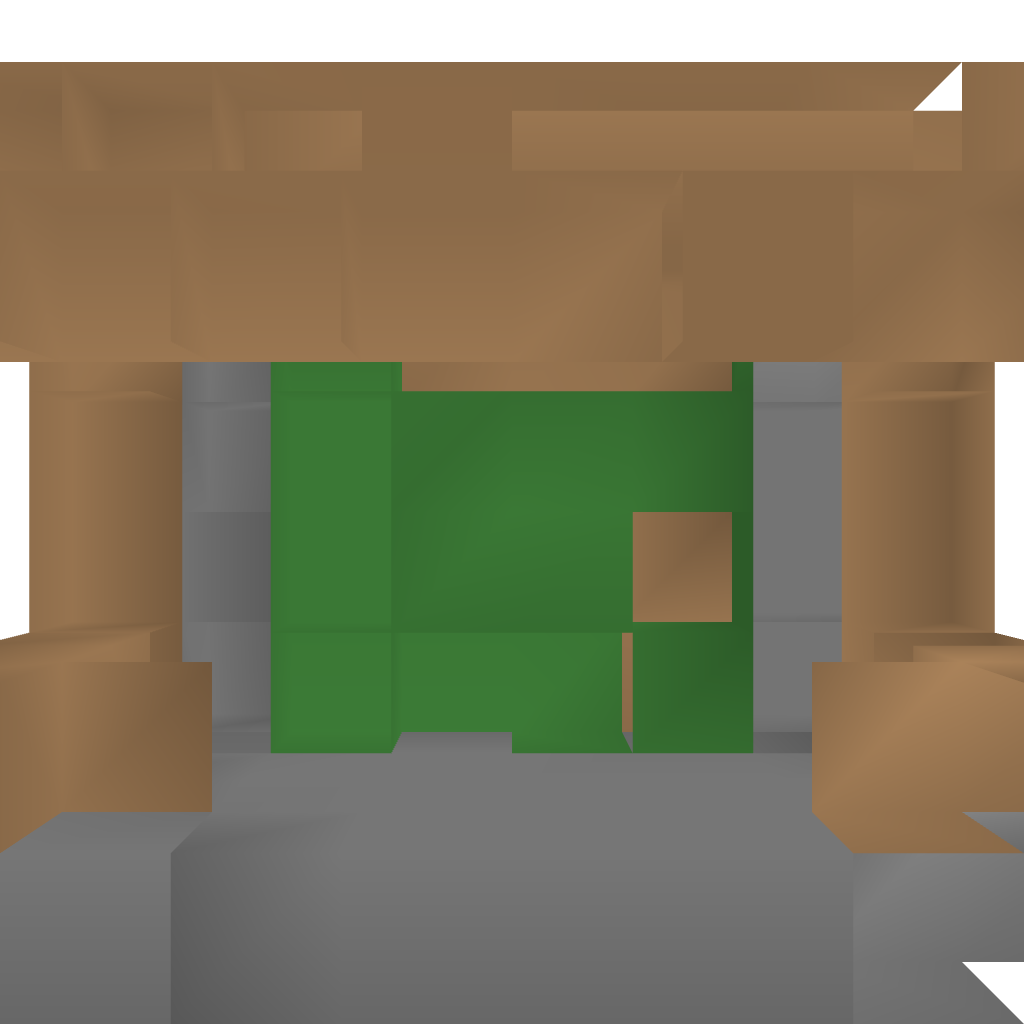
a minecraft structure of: Farm - Cocoa bad low quality